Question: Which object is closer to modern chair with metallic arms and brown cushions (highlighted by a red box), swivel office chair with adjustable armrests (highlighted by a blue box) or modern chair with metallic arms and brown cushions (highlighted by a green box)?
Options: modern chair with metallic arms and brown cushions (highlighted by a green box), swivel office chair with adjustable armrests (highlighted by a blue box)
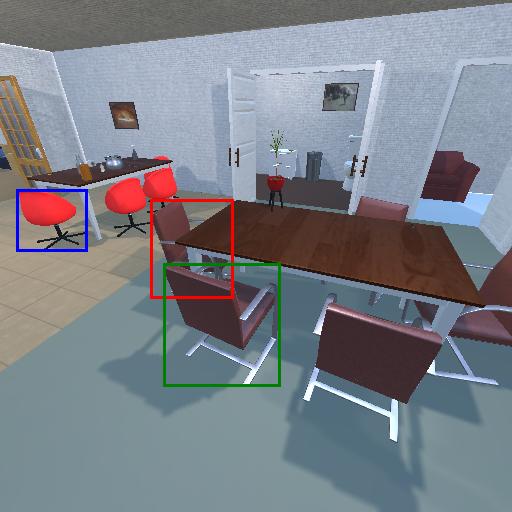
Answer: modern chair with metallic arms and brown cushions (highlighted by a green box)